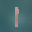
Label: 1